Question: I add few labels in UIScrollView and I want when I scroll, the the middle label font size can become bigger. And the previous middle label font size shrinks to smaller. And the change happens gradually. Like below. Label 1 move to left shrink smaller and label 2 move to middle becomes bigger. All labels in a UIScroll view.

I tried some, like when scroll I tried zoom scroll page, seems complex than I thought...
Anyone has good idea? Thanks!
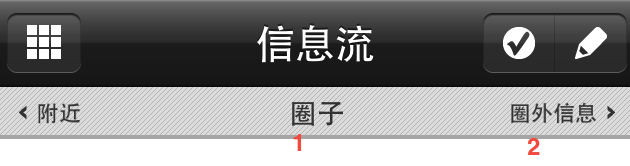
Answer: Pretty simple really. Just stick a 'UIScrollViewDelegate' to the scrollview and do something like this..
'''
-(void)scrollViewDidScroll:(UIScrollView *)scrollView
{
for (int i = 0; i < [scrollView.subviews count]; i++) {
UIView *v = [scrollView.subviews objectAtIndex:i];
float position = v.center.x - scrollView.contentOffset.x;
float offset = 2.0 - (abs(scrollView.center.x - position) * 1.0) / scrollView.center.x;
v.transform = CGAffineTransformIdentity;
v.transform = CGAffineTransformScale(v.transform, offset, offset);
}
}
'''
But, if you aren't impressed by the affine transform, you could still scale the rect using the 'offset' factor and set the UILabel to 'adjustsFontSizeToFitWidth'... and you are done!
Just make sure there is enough space! Else it could get out of hand very easily.
Assumptions :
1. There are no other views in the scrollview apart from these labels.
2. Its required to work just horizontally.